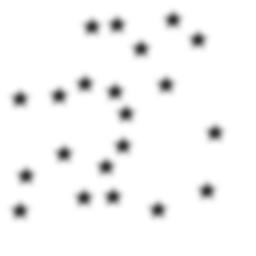
Squares: 0
Triangles: 0
Stars: 21
Total shapes: 21